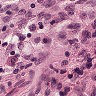
Metastatic tissue present: no